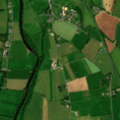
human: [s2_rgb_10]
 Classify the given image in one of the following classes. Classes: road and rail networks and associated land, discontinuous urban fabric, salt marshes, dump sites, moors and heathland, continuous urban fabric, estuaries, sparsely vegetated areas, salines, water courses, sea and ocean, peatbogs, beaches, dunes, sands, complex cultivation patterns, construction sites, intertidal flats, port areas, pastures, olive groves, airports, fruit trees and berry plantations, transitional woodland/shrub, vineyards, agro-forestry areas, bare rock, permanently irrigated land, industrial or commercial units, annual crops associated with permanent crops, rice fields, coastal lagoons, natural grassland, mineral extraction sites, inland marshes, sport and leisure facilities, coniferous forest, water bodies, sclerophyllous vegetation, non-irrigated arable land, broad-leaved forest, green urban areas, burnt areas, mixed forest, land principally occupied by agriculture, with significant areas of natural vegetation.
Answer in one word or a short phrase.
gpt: discontinuous urban fabric, pastures